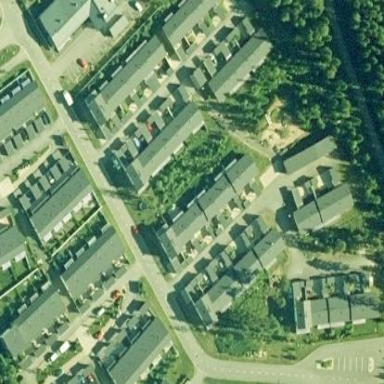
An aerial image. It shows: Terrace building.